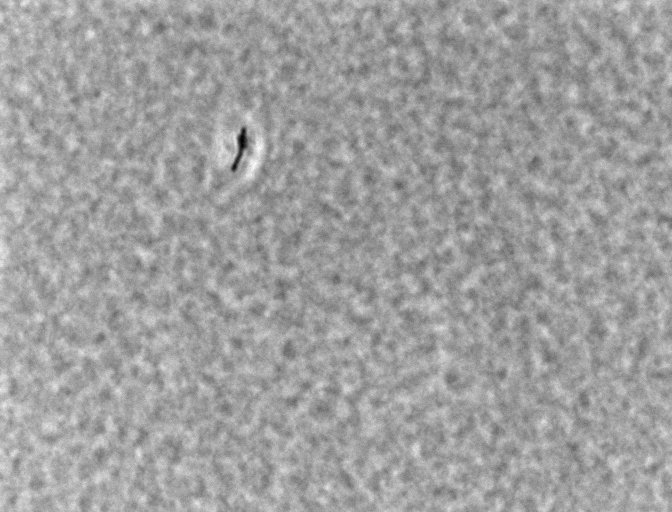
Bacillus coagulans